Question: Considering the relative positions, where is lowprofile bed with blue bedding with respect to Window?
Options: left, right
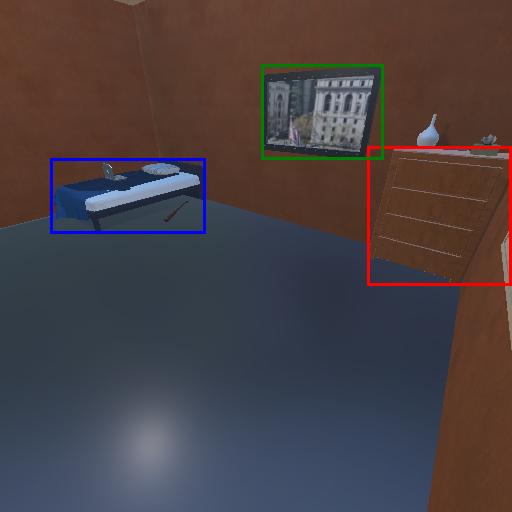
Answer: left